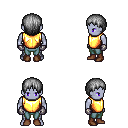
a pixel art fantasy rpg character, male body template, dark elf, purple skin, gold chest armor, teal pants, gray plain hairstyle, metal gloves, brown shoes, four views (front, back, left, right), 2x2 character sprite sheet, small pixel art, hard edges, no anti-aliasing